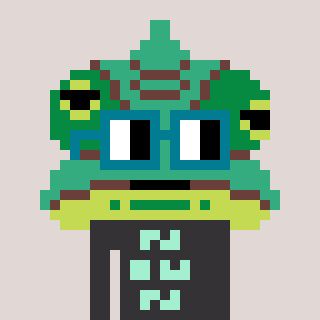
a pixel art character with square dark green glasses, a chameleon-shaped head and a grayscale-colored body on a warm background